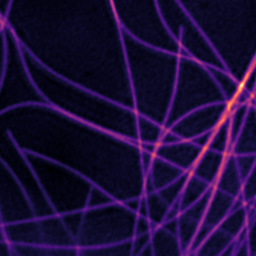
Label: Super-resolution Microtubules image